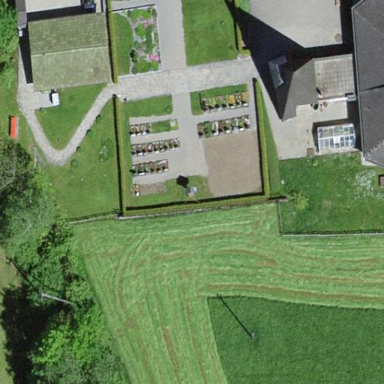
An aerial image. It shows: Cemetery.